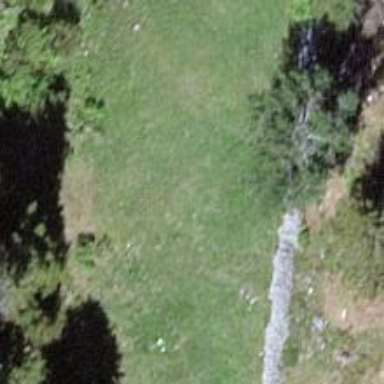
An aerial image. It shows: Wall is shown in the image.